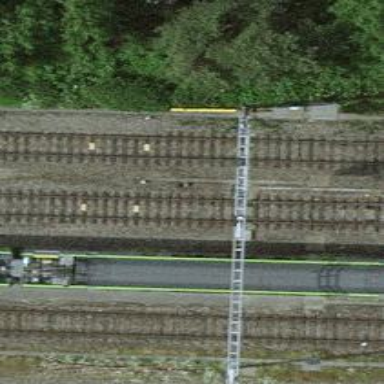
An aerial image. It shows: Railway signal.